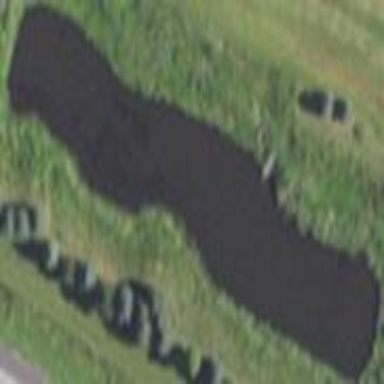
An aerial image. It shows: Pond surrounded by natural water.